Field crop: maize
Growth stage: 2
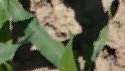
Species: maize